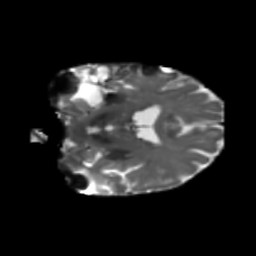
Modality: T2w
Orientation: coronal
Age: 58
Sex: female
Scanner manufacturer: siemens
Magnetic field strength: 3 T
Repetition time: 5.25 s
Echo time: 0.08 s